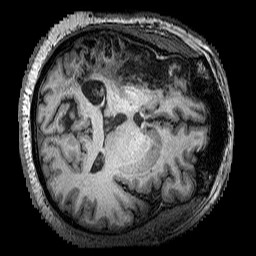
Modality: T1w
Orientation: axial
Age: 34
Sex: male
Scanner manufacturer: siemens
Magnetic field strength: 3 T
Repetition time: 2.25 s
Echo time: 0.00452 s